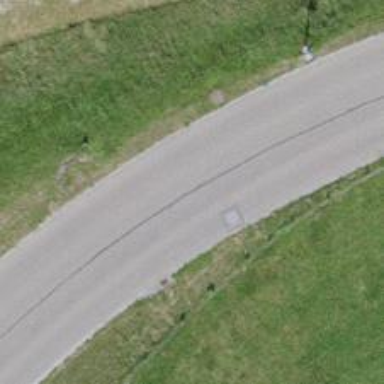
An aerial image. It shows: Tertiary road.